Interaction volume radius: 10 \u00c5
Interaction volume height: 20 \u00c5
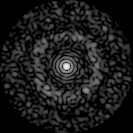
Disorder parameter: 0.8525